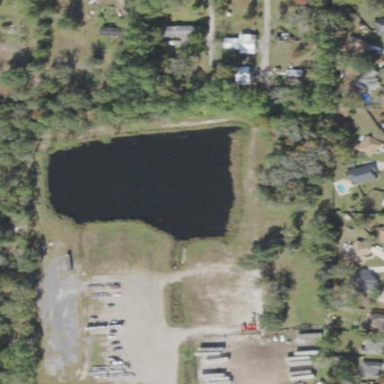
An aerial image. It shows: Pond surrounded by natural water.